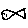
Label: fish